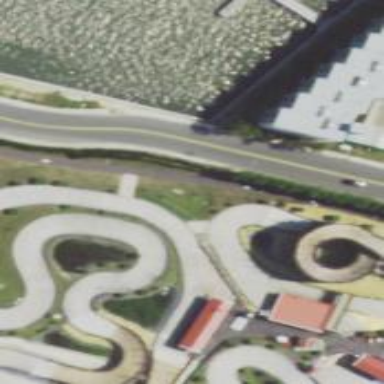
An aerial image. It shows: Karting raceway road for racing enthusiasts.